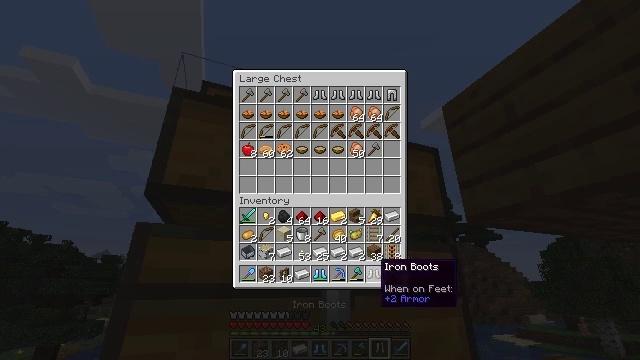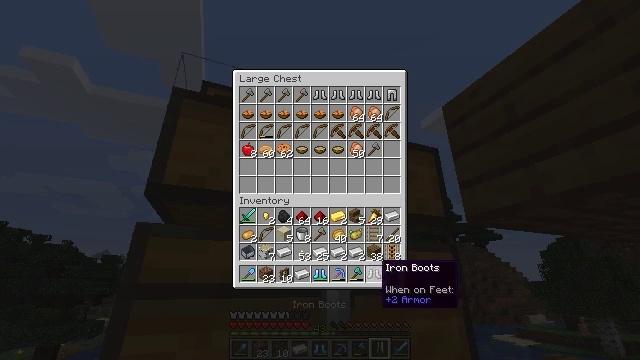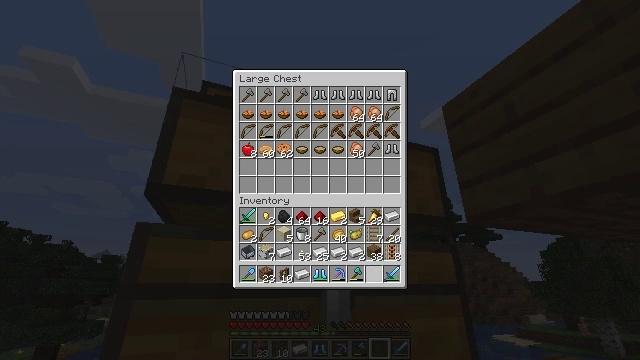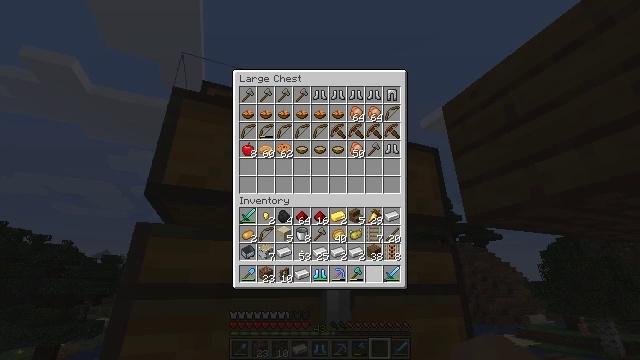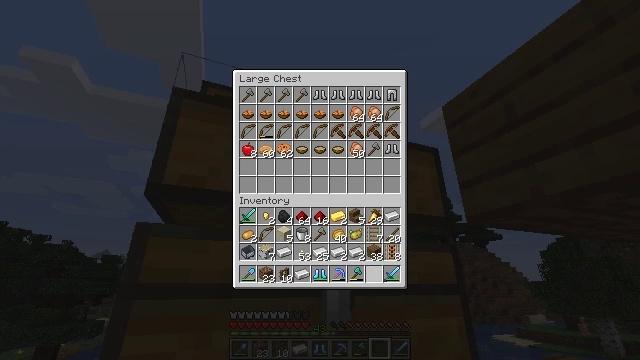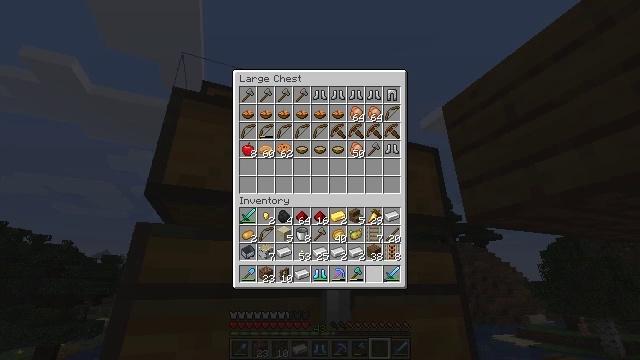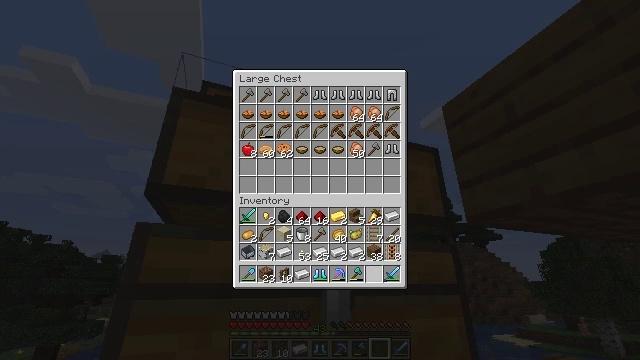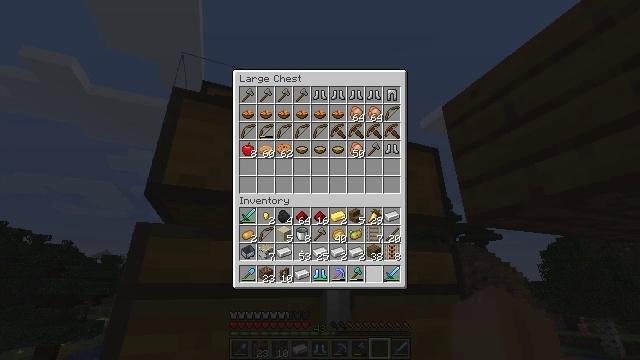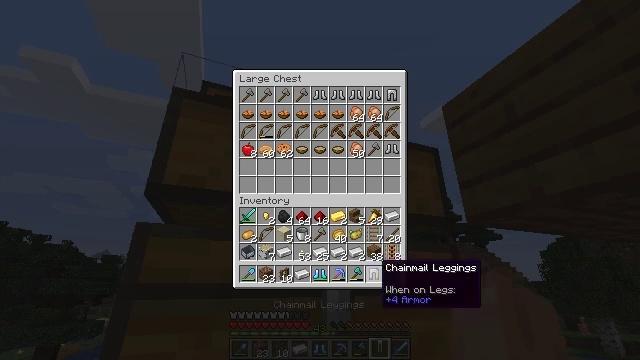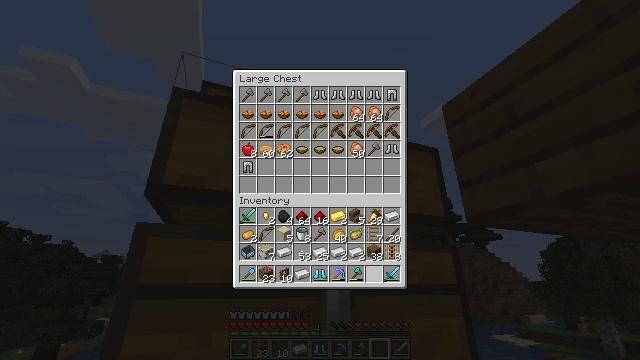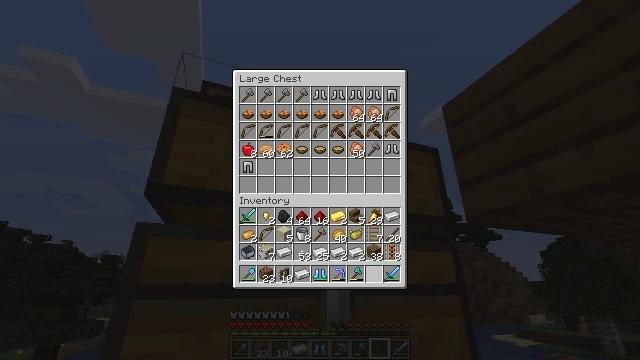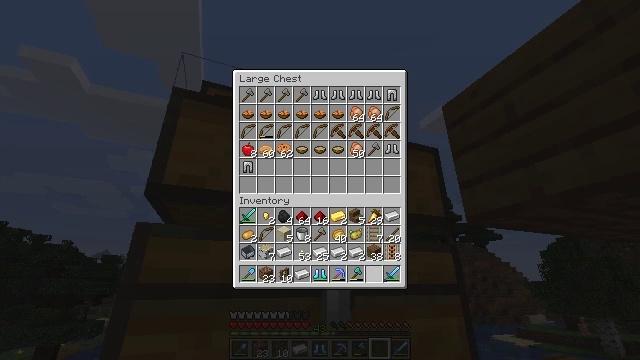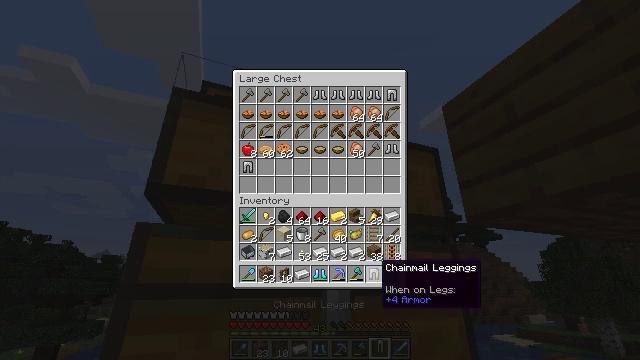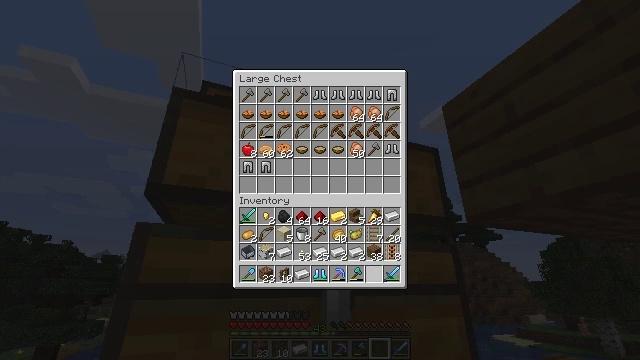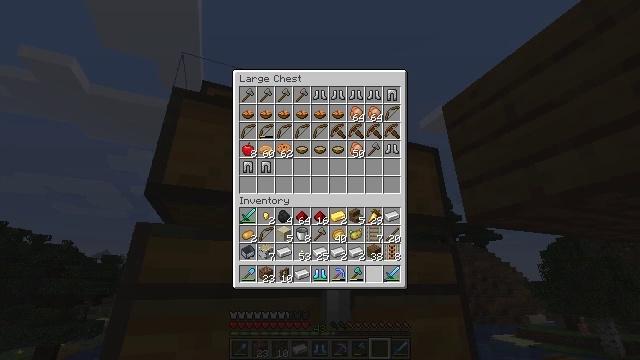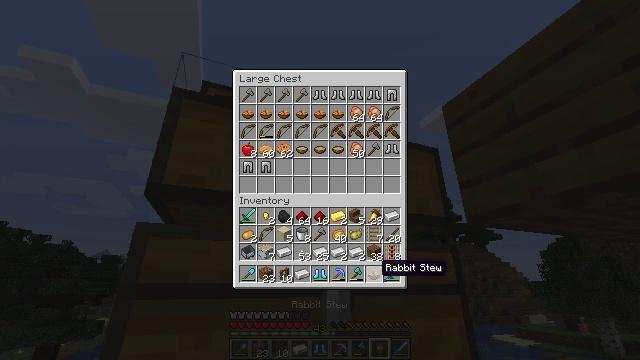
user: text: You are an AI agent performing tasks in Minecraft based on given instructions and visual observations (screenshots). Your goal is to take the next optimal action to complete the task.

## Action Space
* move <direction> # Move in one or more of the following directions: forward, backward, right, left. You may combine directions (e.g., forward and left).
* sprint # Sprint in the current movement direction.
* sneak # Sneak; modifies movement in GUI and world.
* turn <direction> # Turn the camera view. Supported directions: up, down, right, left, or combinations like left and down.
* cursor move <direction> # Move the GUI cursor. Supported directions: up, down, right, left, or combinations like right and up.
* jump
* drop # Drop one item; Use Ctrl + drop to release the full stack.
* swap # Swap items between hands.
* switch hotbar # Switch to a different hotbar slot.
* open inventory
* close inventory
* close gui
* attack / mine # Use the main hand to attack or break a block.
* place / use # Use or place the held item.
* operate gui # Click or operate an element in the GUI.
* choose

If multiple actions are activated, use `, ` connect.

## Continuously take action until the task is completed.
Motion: motion action
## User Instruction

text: Remove the spruce fence from the structure.
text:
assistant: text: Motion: sneak
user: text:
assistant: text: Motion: sneak, operate gui
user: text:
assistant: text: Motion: sneak, operate gui
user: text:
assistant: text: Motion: sneak, operate gui
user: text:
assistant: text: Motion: sneak
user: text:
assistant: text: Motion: sneak, operate gui
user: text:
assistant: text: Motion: sneak, operate gui
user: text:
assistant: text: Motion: sneak
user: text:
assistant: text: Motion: sneak, operate gui
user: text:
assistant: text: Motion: sneak, operate gui
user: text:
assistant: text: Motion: sneak, operate gui
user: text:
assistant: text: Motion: sneak
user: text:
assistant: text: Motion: sneak, operate gui
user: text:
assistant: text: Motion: sneak, operate gui
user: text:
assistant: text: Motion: sneak
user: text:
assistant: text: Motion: sneak, operate gui
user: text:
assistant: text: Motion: sneak, operate gui
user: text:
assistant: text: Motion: sneak, operate gui
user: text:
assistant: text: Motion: sneak
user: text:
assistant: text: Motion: sneak, operate gui
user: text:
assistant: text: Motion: sneak, operate gui
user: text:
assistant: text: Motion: sneak, operate gui
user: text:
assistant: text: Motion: sneak, operate gui
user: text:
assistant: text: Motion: sneak, operate gui
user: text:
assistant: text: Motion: sneak, operate gui
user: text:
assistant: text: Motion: sneak
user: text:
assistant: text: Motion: sneak, operate gui
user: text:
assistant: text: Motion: sneak, operate gui
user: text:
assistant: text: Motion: sneak
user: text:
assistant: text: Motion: sneak, operate gui